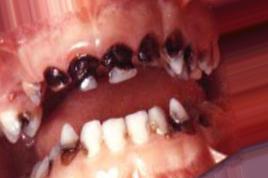
Condition: Caries